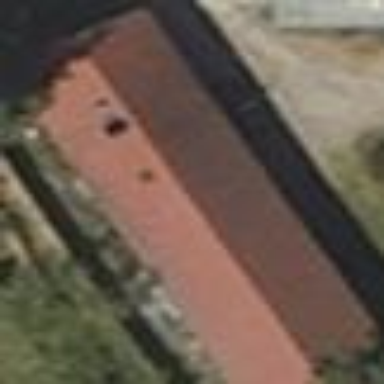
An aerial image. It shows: Shed.